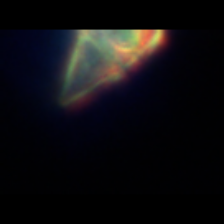
Taxon: Gyrodinium
Group: Dinoflagellates